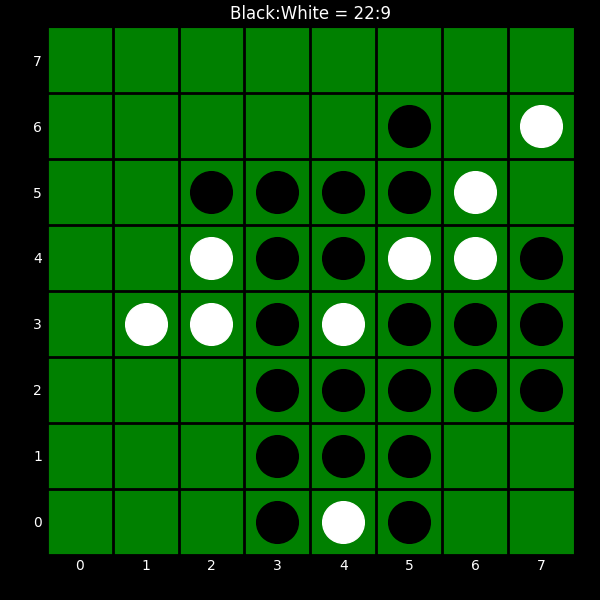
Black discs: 22
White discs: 9